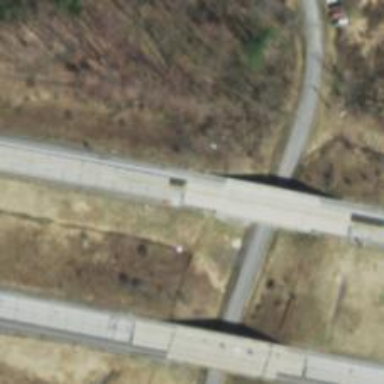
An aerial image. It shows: Bridge over motorway.